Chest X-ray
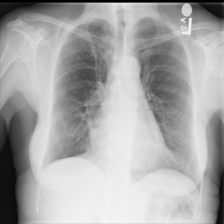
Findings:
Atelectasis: positive
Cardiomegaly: negative
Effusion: negative
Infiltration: negative
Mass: negative
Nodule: negative
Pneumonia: negative
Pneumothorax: negative
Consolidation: negative
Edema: negative
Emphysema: negative
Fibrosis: negative
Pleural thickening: negative
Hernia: negative